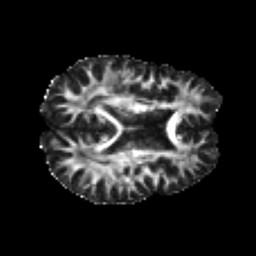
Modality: FA
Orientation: axial
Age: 20
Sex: male
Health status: healthy
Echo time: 0.074 s